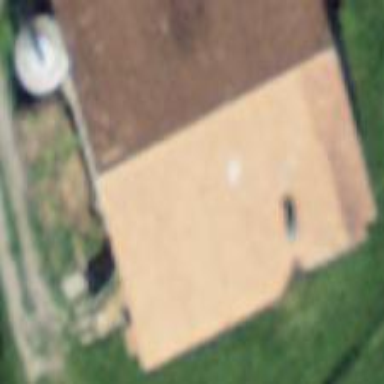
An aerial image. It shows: Barn.